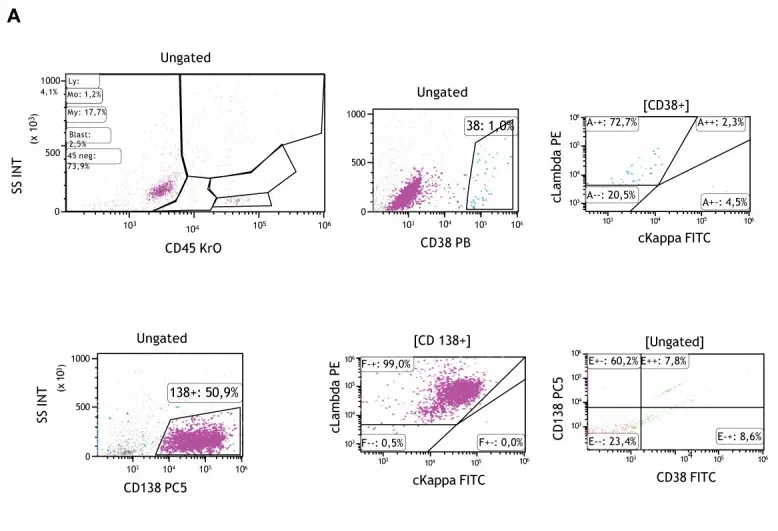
(A) Flowcytometric analyses of CNS fluid at the time of diagnosis showing CD138 positive lambda clonal plasma cells and decreased CD38 positivity after Daratumumab therapy.
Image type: pathology (pas)